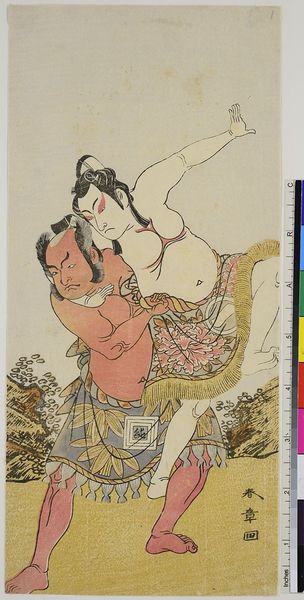
Künstler: Katsukawa Shunsh&#x14D;
Standort: Hamburg
Institution: Museum für Kunst und Gewerbe Hamburg
Schlagwörter: kampf, gelb, theater, holzschnitt, gewalt, dick, druckgraphik, druckgrafik, zeit, schauspieler, farbholzschnitt, schauspielerin, kabuki, edo, reproduktionen, druckerzeugnisse, theateraufführung